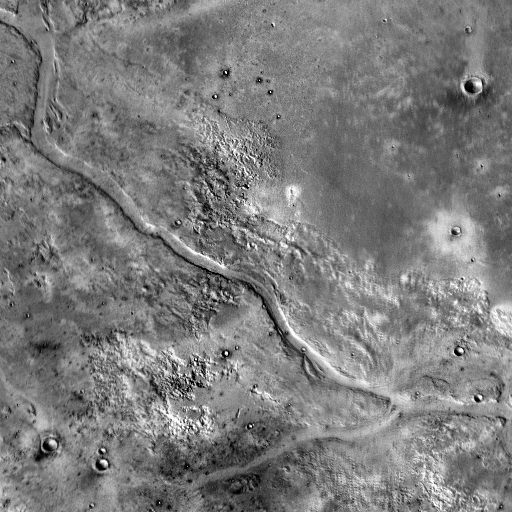
Crater classes present: Background, Other